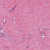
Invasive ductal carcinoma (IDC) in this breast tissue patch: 0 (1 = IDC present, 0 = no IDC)